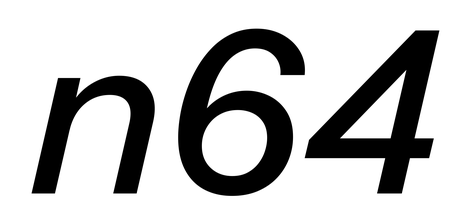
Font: InstrumentSans-Italic_Medium_Italic